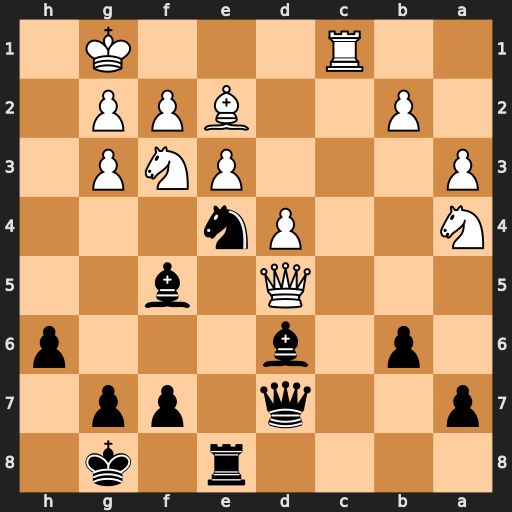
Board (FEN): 4r1k1/p2q1pp1/1p1b3p/3Q1b2/N2Pn3/P3PNP1/1P2BPP1/2R3K1
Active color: b
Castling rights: -
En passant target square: -
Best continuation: Bxg3 Qxd7 Bxf2+ Kf1 Bxd7 Rc7 Bxa4